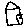
Label: house